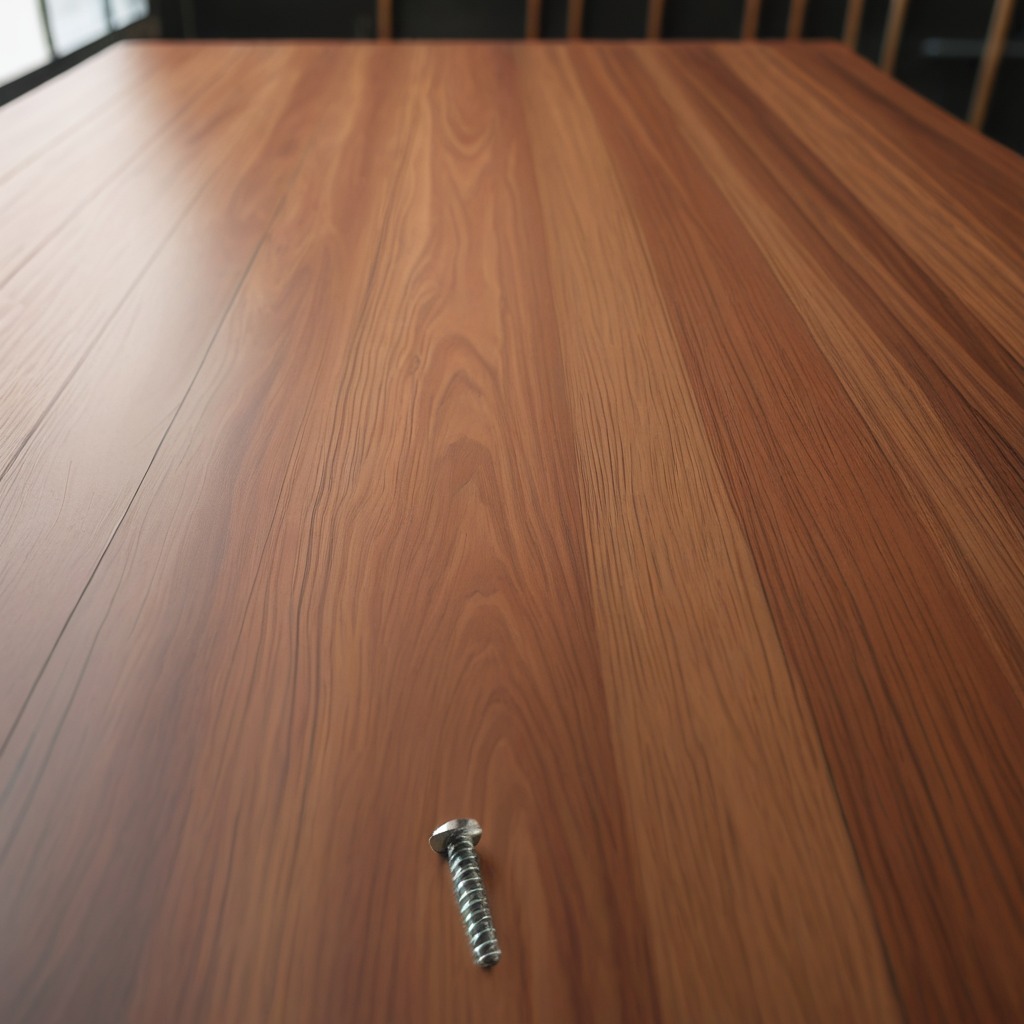
A metal screw is lying on the wooden table in a carpentry studio.